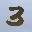
Label: 3